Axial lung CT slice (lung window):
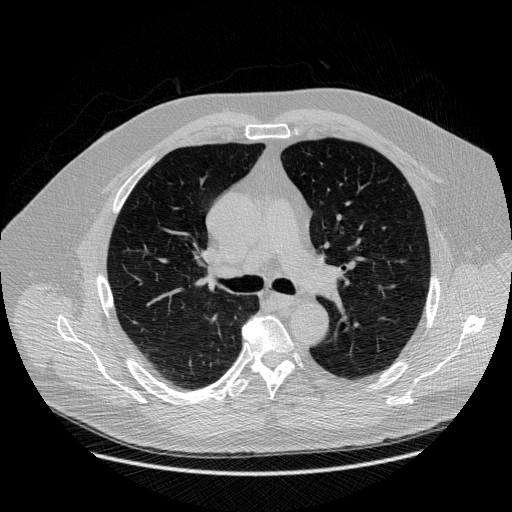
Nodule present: no